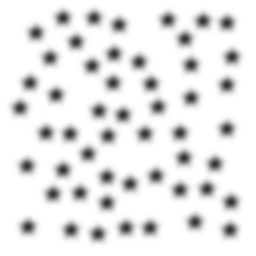
Squares: 0
Triangles: 0
Stars: 52
Total shapes: 52